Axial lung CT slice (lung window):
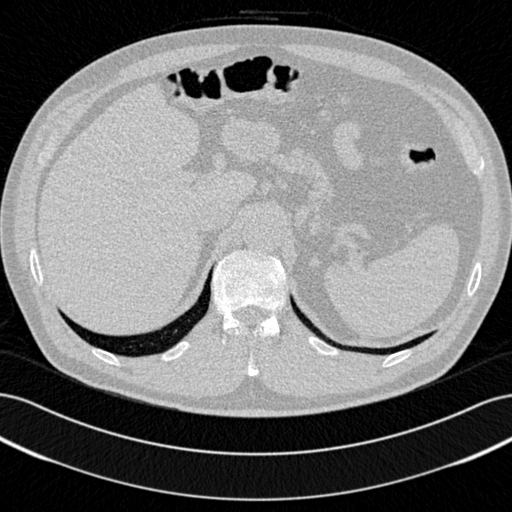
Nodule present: no